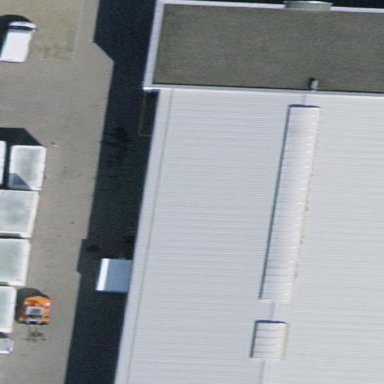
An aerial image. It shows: Warehouse.